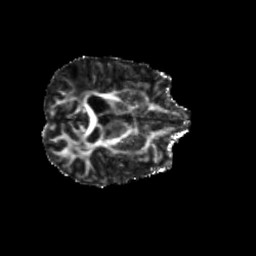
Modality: FA
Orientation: axial
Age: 50
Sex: female
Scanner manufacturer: siemens
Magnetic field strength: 3 T
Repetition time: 5.25 s
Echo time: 0.08 s